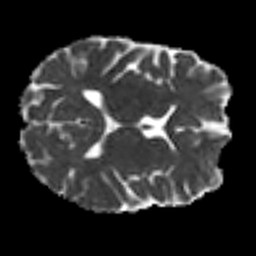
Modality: MD
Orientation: axial
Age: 24
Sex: female
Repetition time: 8.4 s
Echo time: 0.09 s